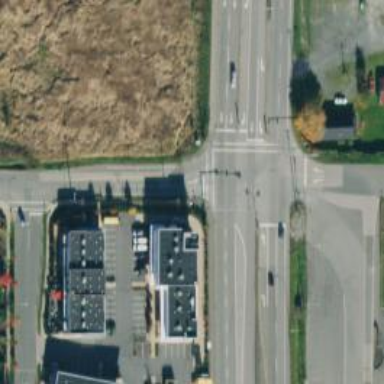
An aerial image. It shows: Tertiary road with asphalt surface.